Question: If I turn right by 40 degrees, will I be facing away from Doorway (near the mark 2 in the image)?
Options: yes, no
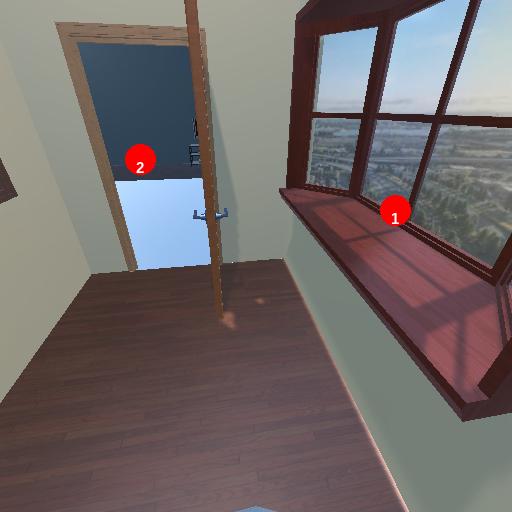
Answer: yes